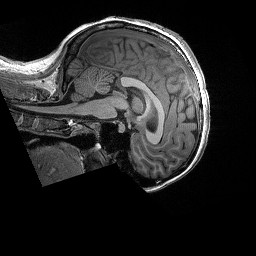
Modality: T1w
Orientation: sagittal
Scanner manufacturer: siemens
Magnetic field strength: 3 T
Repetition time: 2.3 s
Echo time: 0.00294 s